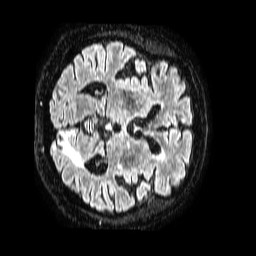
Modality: FLAIR
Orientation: axial
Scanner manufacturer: philips
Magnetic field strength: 1.5 T
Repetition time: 4.8 s
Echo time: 0.3 s